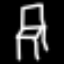
Label: chair